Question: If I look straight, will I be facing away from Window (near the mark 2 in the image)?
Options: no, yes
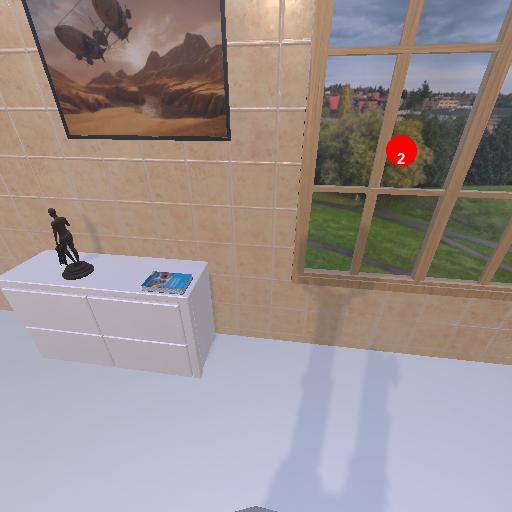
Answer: no